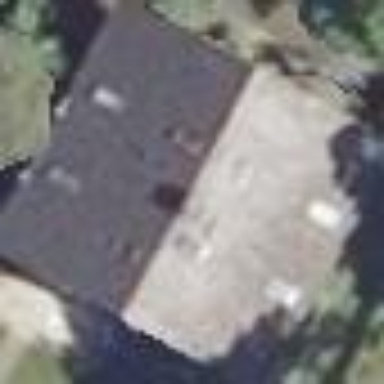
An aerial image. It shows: Detached building with gabled roof.